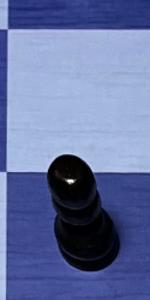
Label: Pawn_Black